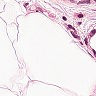
Metastatic tissue present: no